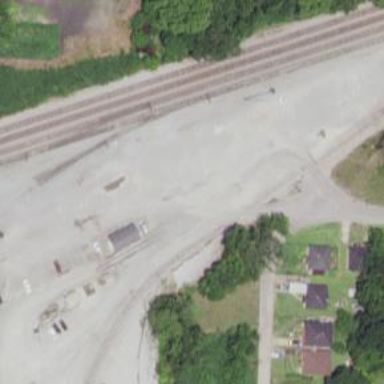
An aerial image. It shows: Railway yard in service.